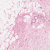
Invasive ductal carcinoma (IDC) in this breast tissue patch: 0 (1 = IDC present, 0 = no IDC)